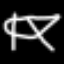
Label: angel